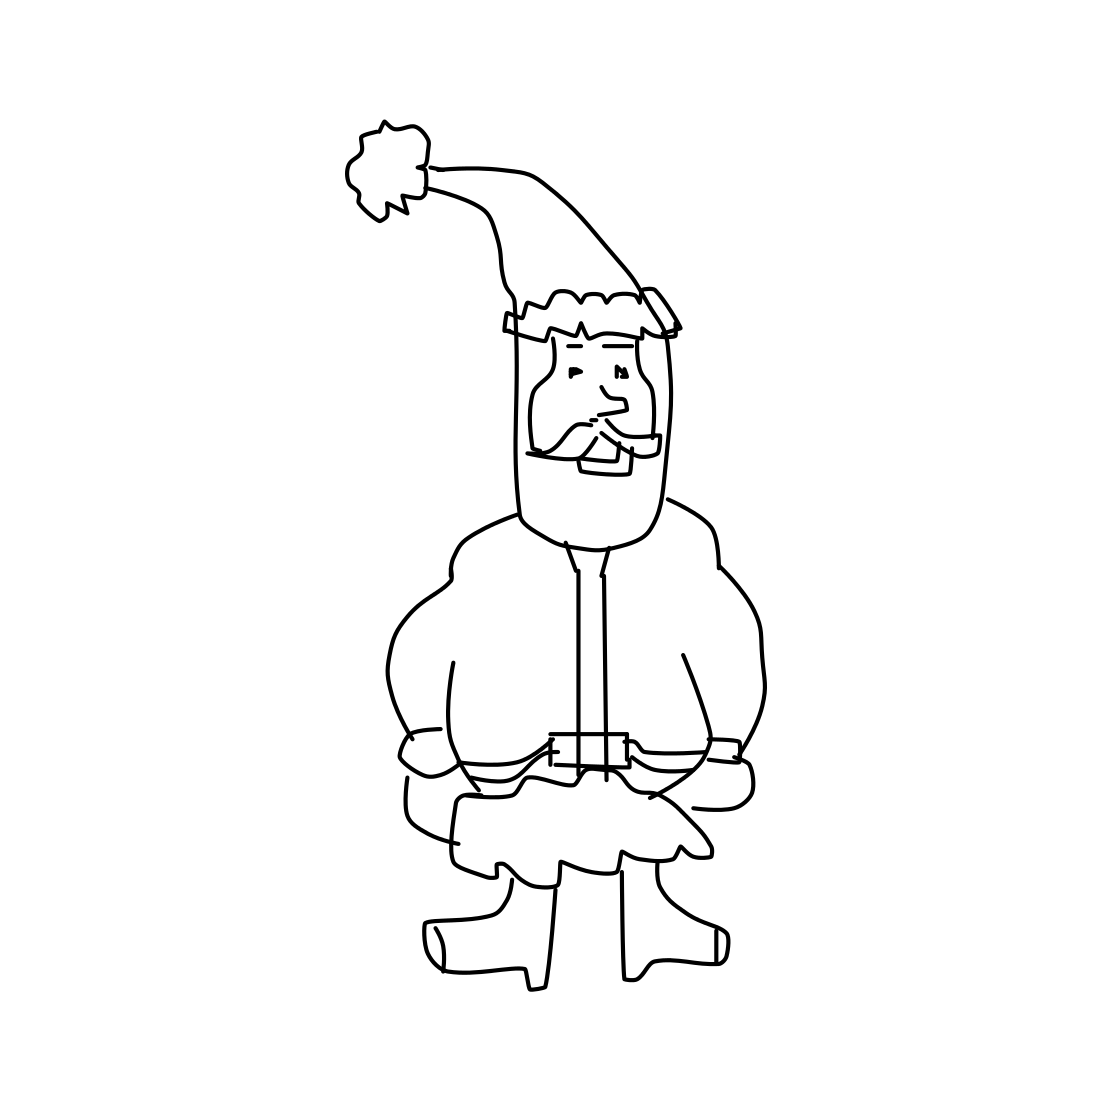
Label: santa claus